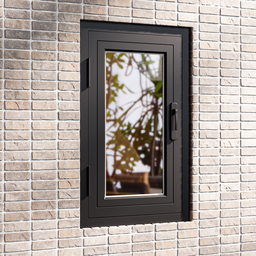
Label: architecture